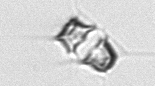
Label: Chaetoceros_similis